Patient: sex M, age 29
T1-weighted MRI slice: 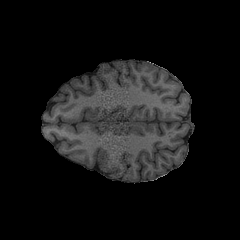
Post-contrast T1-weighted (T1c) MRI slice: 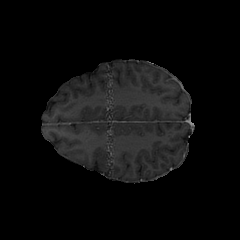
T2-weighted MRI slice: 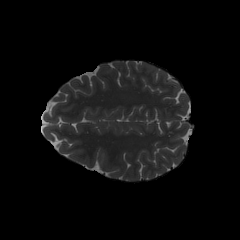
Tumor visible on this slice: no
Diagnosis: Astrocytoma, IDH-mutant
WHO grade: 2